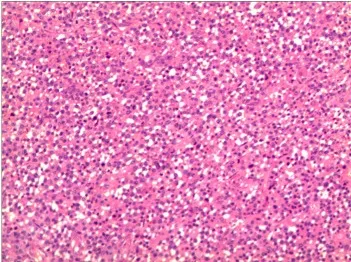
Hematoxylin and eosin (H&E) of relapsed/refractory anaplastic large cell lymphoma. The first biopsy: (A) Pathological HE image of the patient's right axillary lymph node (100x).
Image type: pathology (h&e)